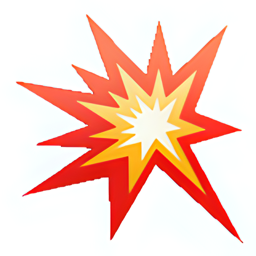
Name: collision symbol
Emoji: 💥
Group: Smileys & Emotion
Sub-group: emotion